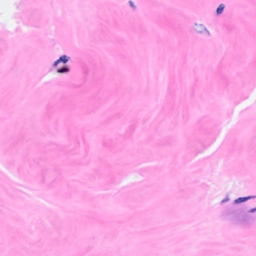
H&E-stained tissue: Breast